Question: I have a parent 'UIView' where I place two labels on it. Each of these labels only has one line as can be seen here:

The problem now is that the baseline is wrong. I'm using auto layout and the question is how should my constraints should look like in this case? Especially the verticaly positioning of the labels. These are the constraints I currently have:
'''
H:|-[title]-2-[description]-(>=5)-| //with NSLayoutFormatOptions.AlignAllFirstBaseline
V:|[title]|
V:|[description]|
'''
The above constraints leads to
> Unable to simultaneously satisfy constraints.
because the centering and the first baseline constraint are fighting each other. The labels should take the full height of the parent, but with different font size.
I tried to pin the labels to the top/bottom but that doesn't work for all cases.
How should I vertically position my labels?
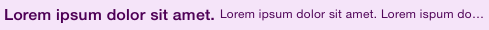
Answer: Instead of using two different label for rich text you can use AttributedString. Here is a example:
'''
- (NSMutableAttributedString*)getRichText {
NSString *str1 = @"I am bold ";
NSString *str2 = @"I am simple";
NSMutableAttributedString *attString=[[NSMutableAttributedString alloc] initWithString:[str1 stringByAppendingString:str2]];
UIFont *font1=[UIFont fontWithName:@"Helvetica-Bold" size:30.0f];
UIFont *font2=[UIFont fontWithName:@"Helvetica" size:20.0f];
NSInteger l1 = str1.length;
NSInteger l2 = str2.length;
[attString addAttribute:NSFontAttributeName value:font1 range:NSMakeRange(0,l1)];
[attString addAttribute:NSFontAttributeName value:font2 range:NSMakeRange(l1,l2)];
return attString;
}
'''
In View did load you can set the string to label as below:
'''
UILabel *textLabel = [[UILabel alloc] initWithFrame:CGRectMake(0, 0, 300, 50)];
[self.view addSubview:textLabel];
textLabel.attributedText = [self getRichText];
'''
Output: